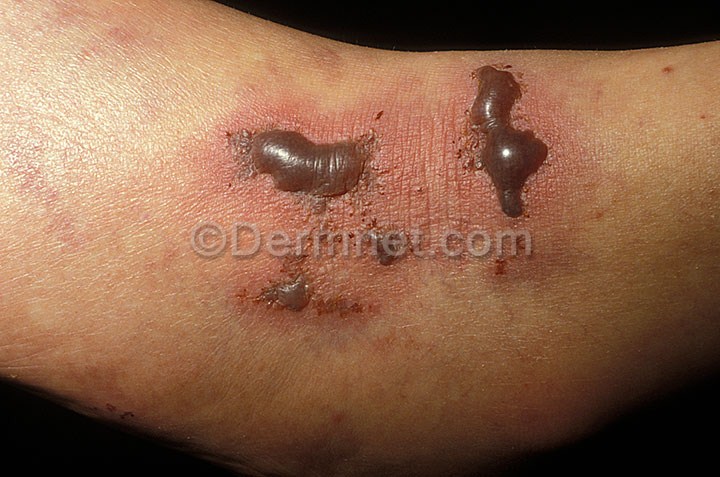
Disease: Vasculitis Photos